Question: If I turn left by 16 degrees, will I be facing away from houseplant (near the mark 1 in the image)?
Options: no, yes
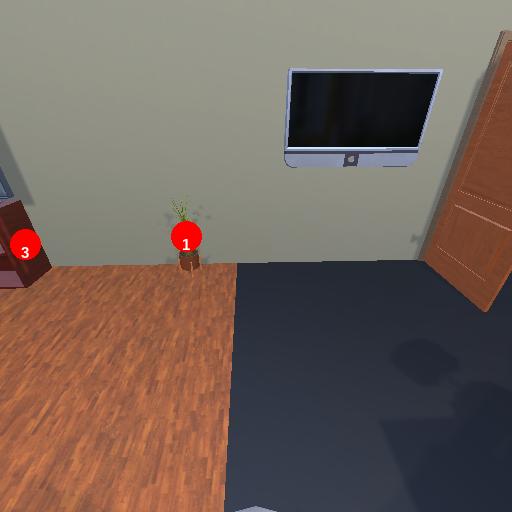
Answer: no